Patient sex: M
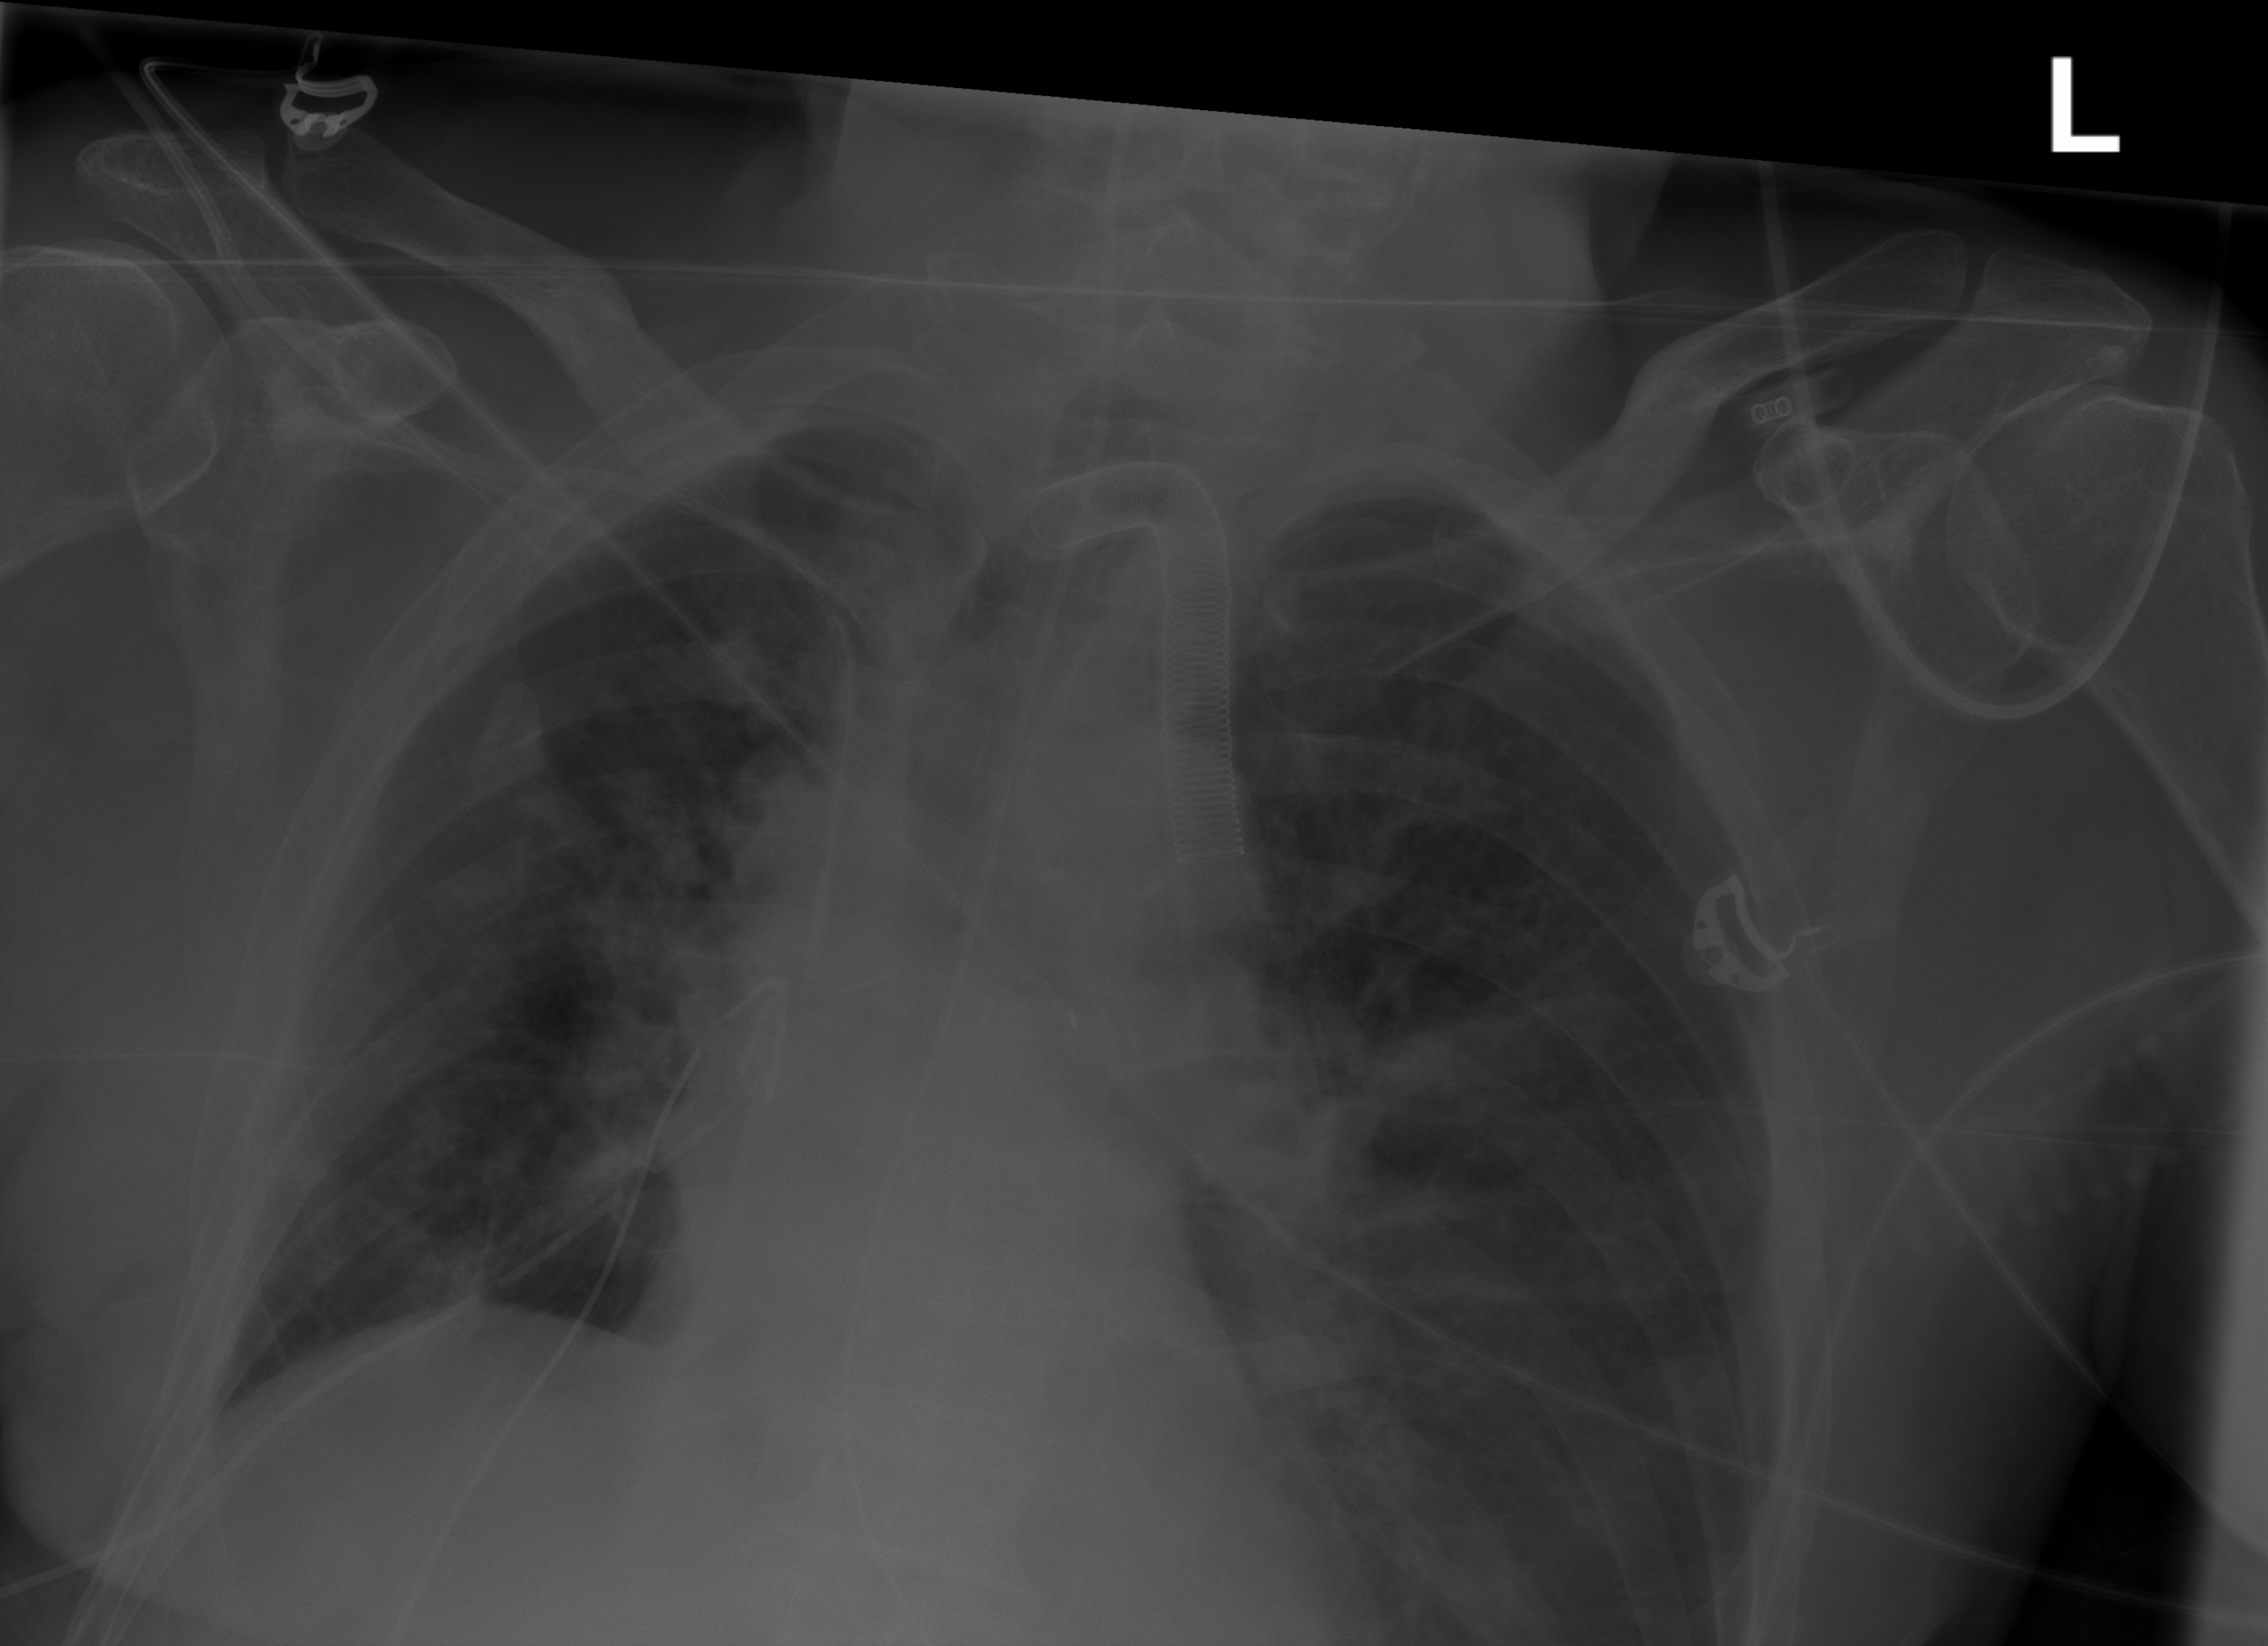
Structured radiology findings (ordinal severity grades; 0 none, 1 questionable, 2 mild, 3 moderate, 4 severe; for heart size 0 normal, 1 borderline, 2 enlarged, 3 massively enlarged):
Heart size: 0
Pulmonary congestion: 2
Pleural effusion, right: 0
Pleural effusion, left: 1
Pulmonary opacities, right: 2
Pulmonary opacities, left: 0
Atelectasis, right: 0
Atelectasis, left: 2